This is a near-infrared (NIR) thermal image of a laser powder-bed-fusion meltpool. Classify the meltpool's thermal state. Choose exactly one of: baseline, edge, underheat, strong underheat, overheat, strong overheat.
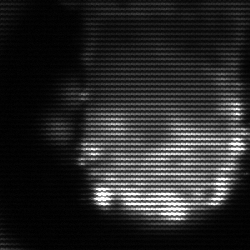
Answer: baseline